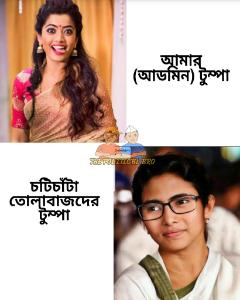
Text: আমার অ্যাডমিন টুম্পা চটি চাটা তোলাবাজদের টুম্পা
Label: Hate
Hate category: Political
Targeted group: Organization